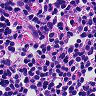
Metastatic tissue present: no